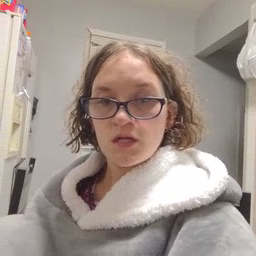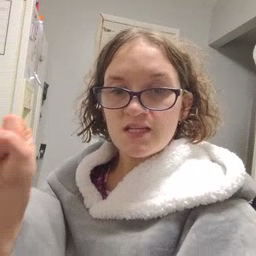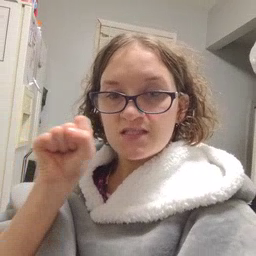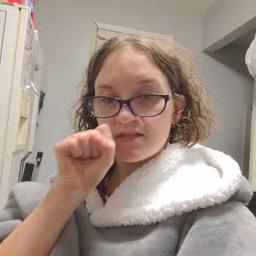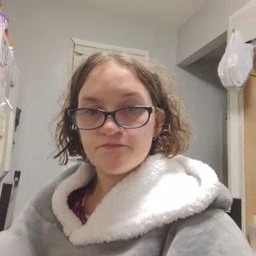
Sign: carrot